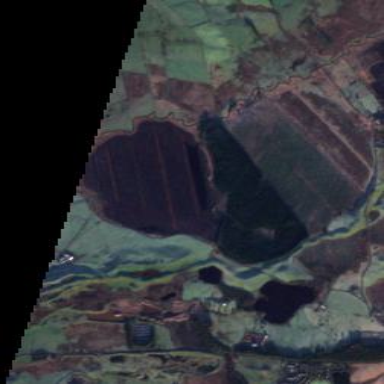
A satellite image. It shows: Bog wetland area with peat cutting land use.